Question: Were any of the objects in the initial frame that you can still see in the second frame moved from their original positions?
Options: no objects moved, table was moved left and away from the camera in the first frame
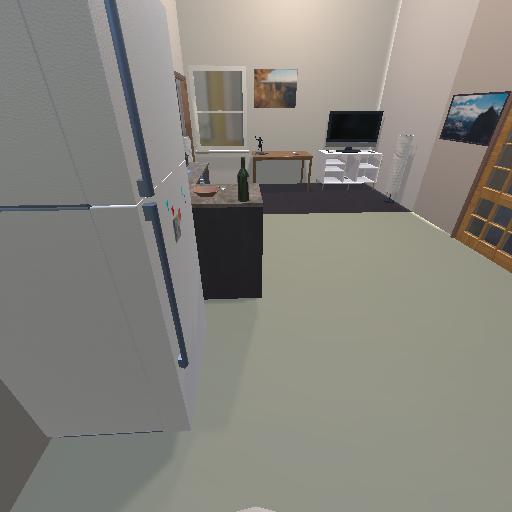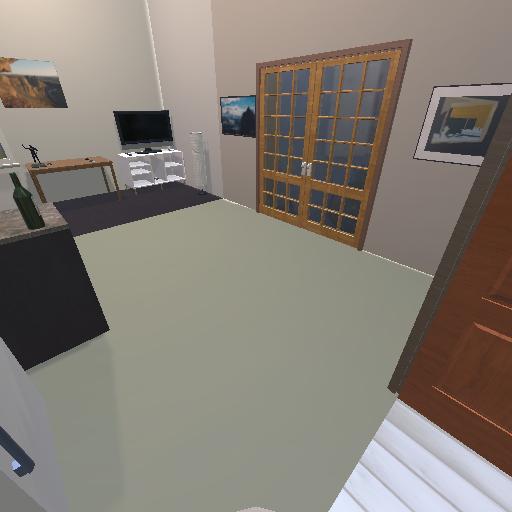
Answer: no objects moved